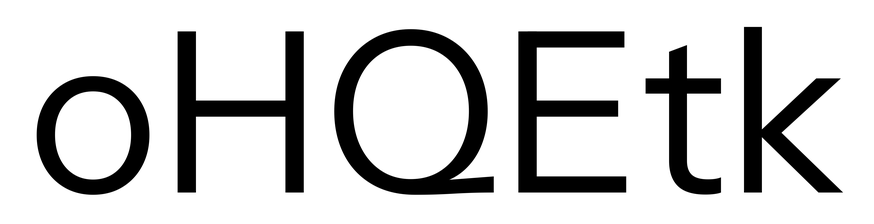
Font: InstrumentSans_Regular